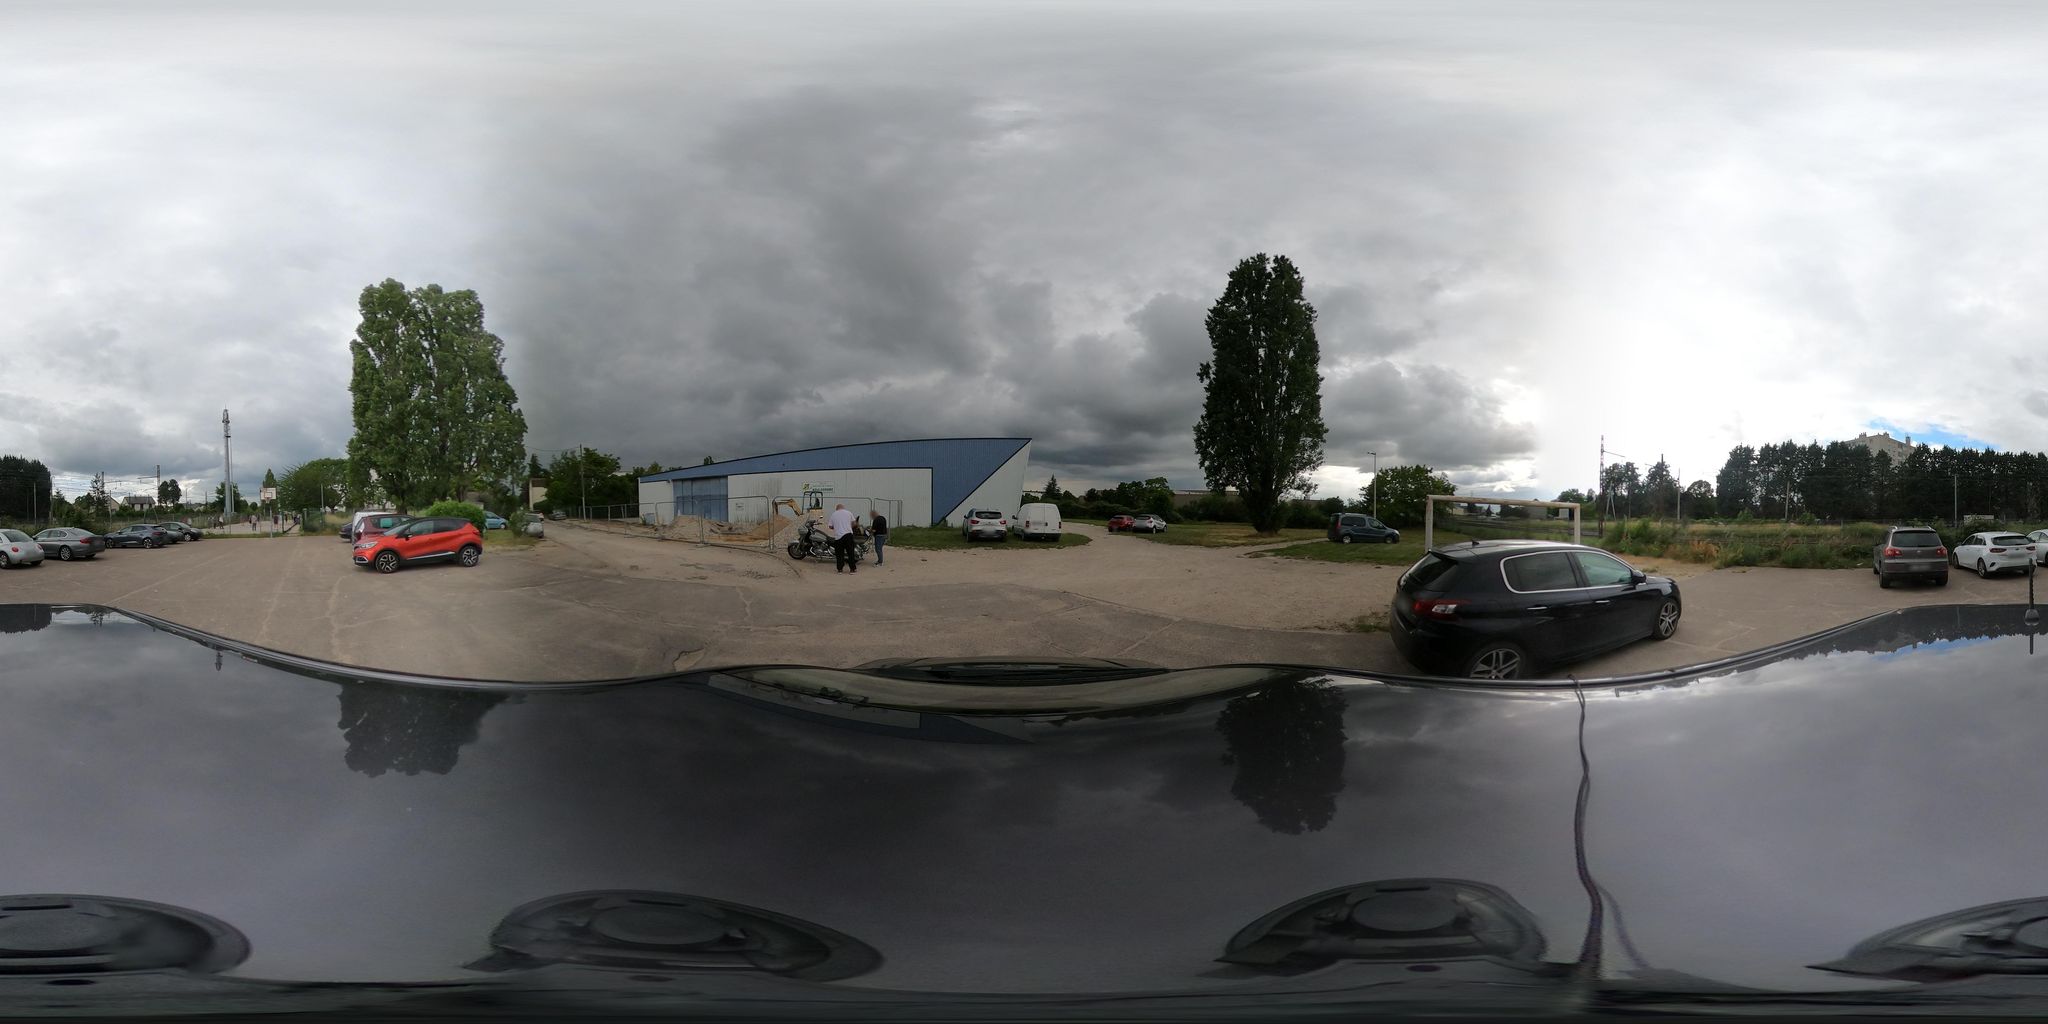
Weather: cloudy
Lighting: day
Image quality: slightly poor
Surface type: driving surface
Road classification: steps, residential, path
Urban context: urban centre
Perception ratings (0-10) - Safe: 2.7, Lively: 0.34, Beautiful: 6.51, Boring: 2.63, Depressing: 3.05, Wealthy: 6.53